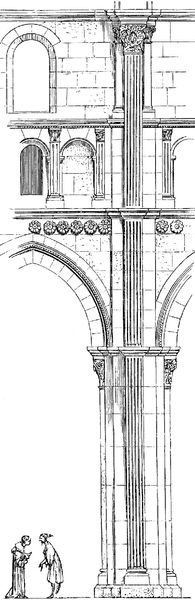
Titel: Kathedrale Saint-Lazare in Autun
Standort: Autun (EU - F)
Schlagwörter: mann, weiß, menschen, blumen, fenster, frau, grau, männer, pfeiler, reden, schwarz, skizze, säule, säulen, zeichnung, architektur, sockel, stein, steine, kirche, gotik, relief, bogen, mauer, grafik, linien, pilaster, rundbogen, kuppel, arch, arches, architecture, church, column, columns, corinthian, hat, men, people, priest, robes, white, window, black, figures, gray, robe, wall, windows, detail, two, nische, bleistift, entwurf, arkaden, kapitell, sims, gesims, dienste, gotisch, obergaden, spitzbogen, triforium, man, stone, building, drawing, korinthisch, sketch, pair, lean, rosetten, aufriss, romanisch, plan, section, cathedral, proportion, bricks, scale, symmetry, seulen, monk, fluted, tall, base, pointed, capital, blocks, vaulted, aqueduct, archways, cowl, rundbogen fenster, architkeutr, rosettes, obergadeb, ccolumn